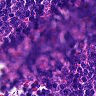
Metastatic tissue present: no